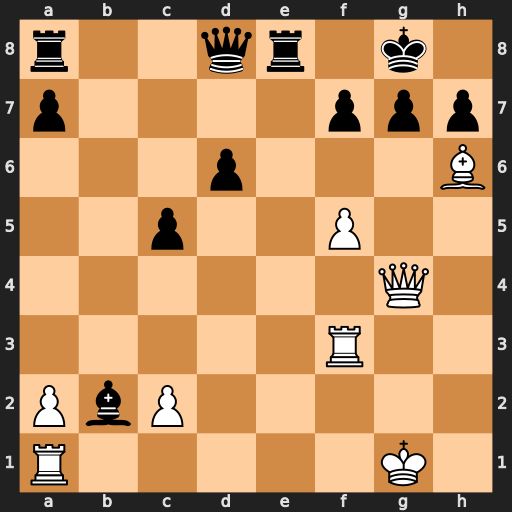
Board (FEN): r2qr1k1/p4ppp/3p3B/2p2P2/6Q1/5R2/PbP5/R5K1
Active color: w
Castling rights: -
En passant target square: -
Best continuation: Bxg7 h5 Qg2 Kh7 Bxb2 Rg8 Rg3 Rxg3 Qxg3